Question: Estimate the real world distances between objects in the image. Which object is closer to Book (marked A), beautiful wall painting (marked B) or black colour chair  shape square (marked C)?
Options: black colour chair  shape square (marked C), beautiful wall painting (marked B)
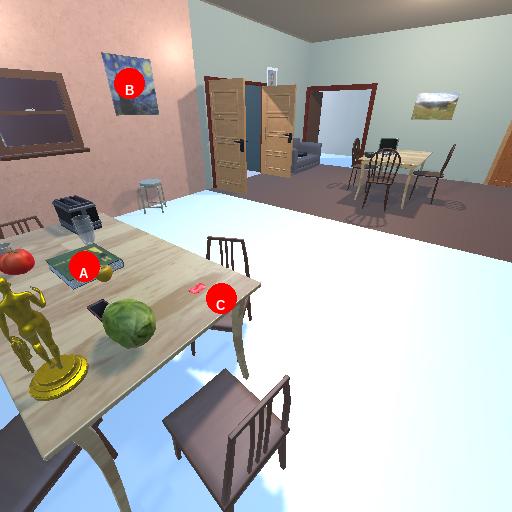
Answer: black colour chair  shape square (marked C)